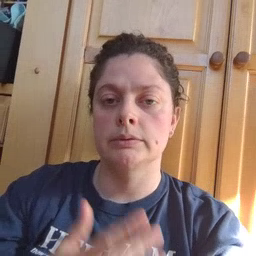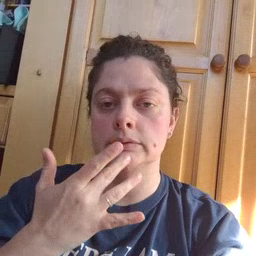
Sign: taste